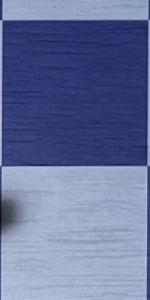
Label: Empty